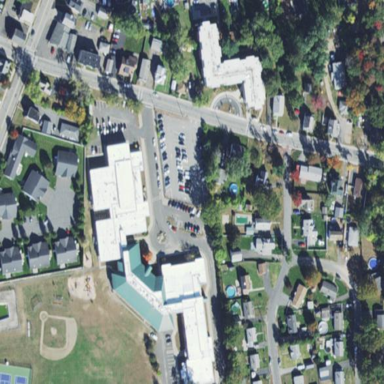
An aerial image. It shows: School.